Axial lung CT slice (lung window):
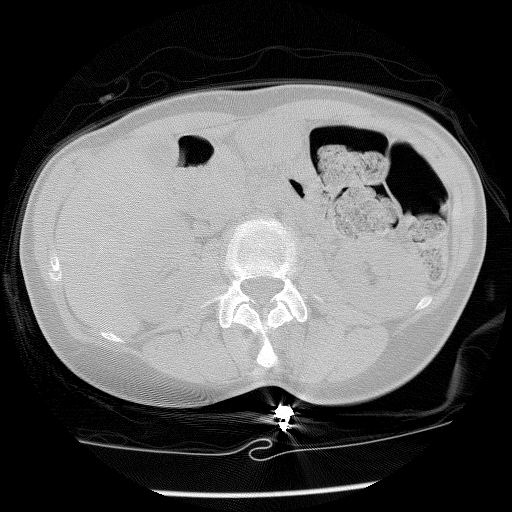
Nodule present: no